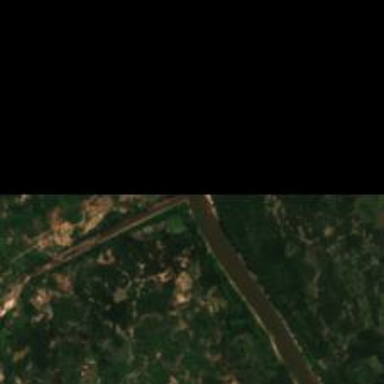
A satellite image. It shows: Beautiful river scene.